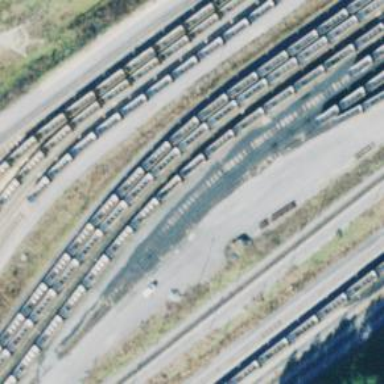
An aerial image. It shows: Railway spur service.